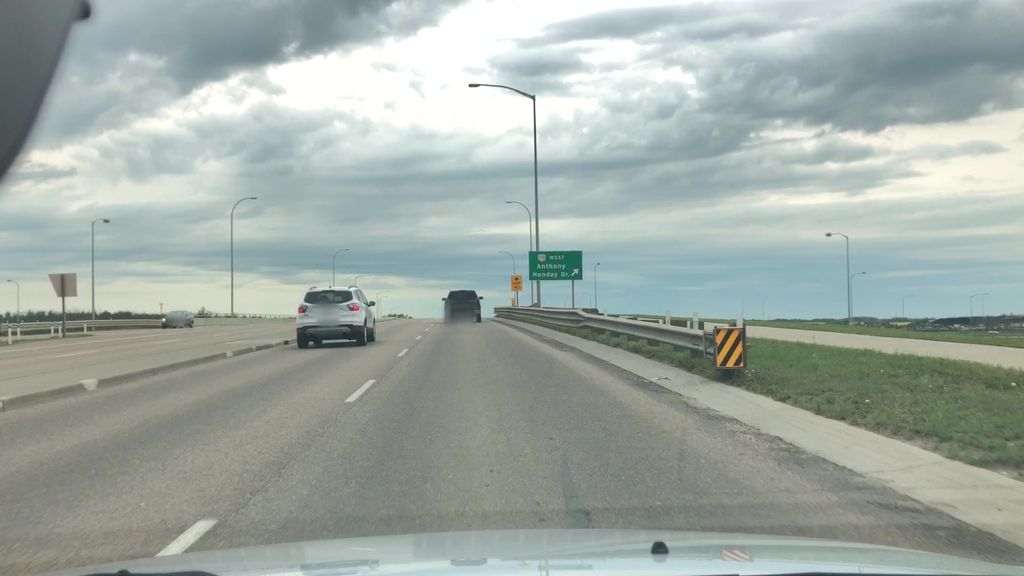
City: edmonton